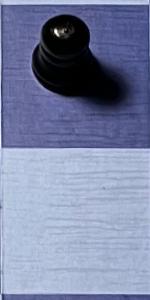
Label: Empty